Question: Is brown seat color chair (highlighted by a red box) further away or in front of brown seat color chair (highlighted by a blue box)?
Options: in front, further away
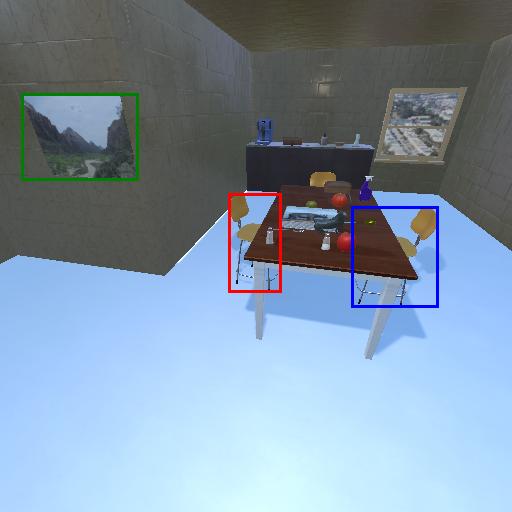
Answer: in front